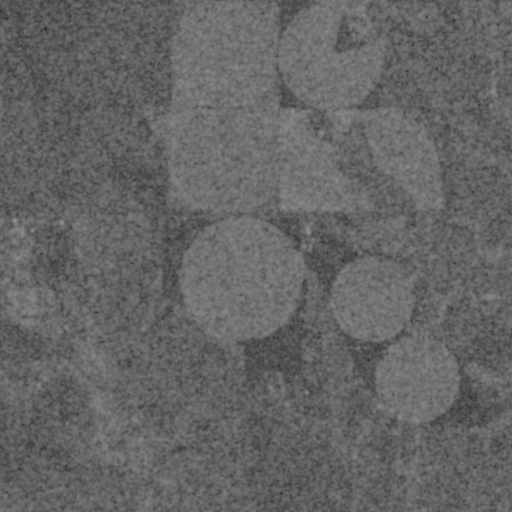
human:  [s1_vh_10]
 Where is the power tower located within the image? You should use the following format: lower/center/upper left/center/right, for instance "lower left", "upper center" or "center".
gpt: The power tower is located in the upper left of the image.
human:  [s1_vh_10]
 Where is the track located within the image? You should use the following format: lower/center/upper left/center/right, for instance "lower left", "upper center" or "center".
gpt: There is no track in the image.

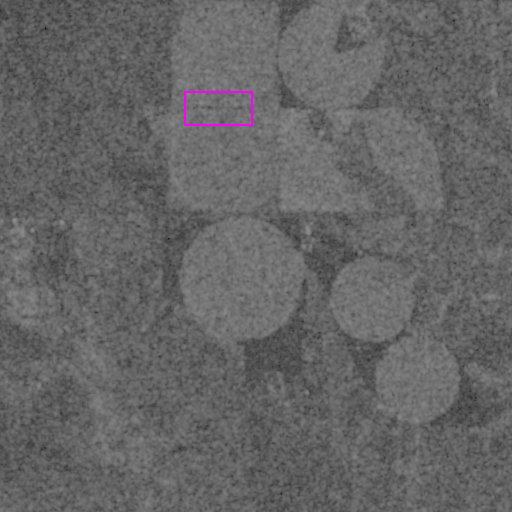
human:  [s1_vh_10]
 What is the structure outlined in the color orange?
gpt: There is no orange outline.
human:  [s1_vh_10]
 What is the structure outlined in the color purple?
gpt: There is no structure outlined in purple.